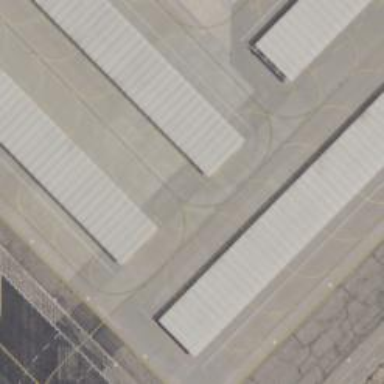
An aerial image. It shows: Image of taxiway at airport.